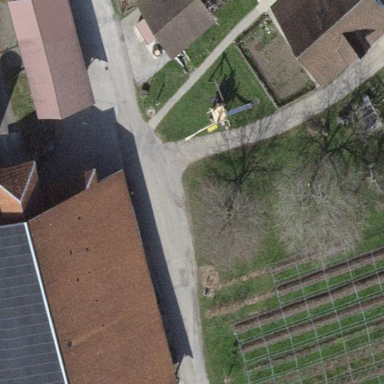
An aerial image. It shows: Farmyard area.